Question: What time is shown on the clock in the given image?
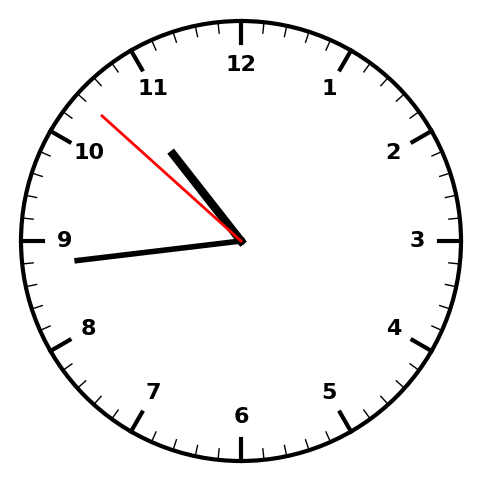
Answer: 10:43:52